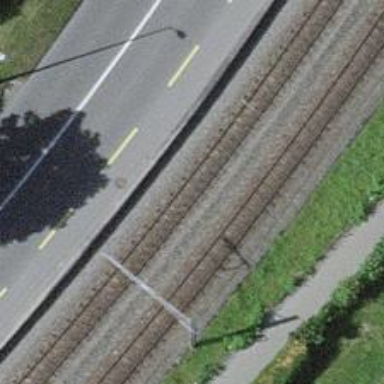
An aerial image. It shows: Narrow-gauge railway track with 1 electrified contact line.